Question: I am developing iPhone app in which i am downloading image from server in background,
Here is view of my application,

when i click on 'Button 1' i am fetching 5 data from server also images, after fetching data when user scrolls up i am fetching new 5 data from server again when user scrolls up i am fetching new 5 data from server and so on.
while fetching data for 'Button 1' if i click on 'Button 2' am cancelling my previous thread of 'Button 1' and i am fetching new 5 data for 'Button 2' and on scrolling it again fetching new 5 data
but after some time while reloading a tableview my app gets crashes and shows:
Here is my code snippet:
'''
- (void)viewDidLoad
{
dispatch_async(dispatch_get_global_queue(DISPATCH_QUEUE_PRIORITY_DEFAULT, 0), ^{
[self fetchDataForButton1];
dispatch_async(dispatch_get_main_queue(), ^(void) {
[tableView reloadData];
});
});
}
- (UITableViewCell*)tableView:(UITableView*)tableView cellForRowAtIndexPath:(NSIndexPath*)indexPath
{
if(it is last row then fetch new 5 data)
{
dispatch_async(dispatch_get_global_queue(DISPATCH_QUEUE_PRIORITY_DEFAULT, 0), ^{
//Code runs on background thread
[self LoadMoreData];
dispatch_async(dispatch_get_main_queue(), ^(void) {
//Code here is run on the main thread
[_tblList reloadData];
});
});
}else{
dispatch_async(dispatch_get_global_queue(DISPATCH_QUEUE_PRIORITY_DEFAULT, 0), ^{
[self beginBackgroundFetchTask];
[self downloadImage_3:indexPath];
[self endBackgroundFetchTask];
});
}
}
-(void)downloadImage_3:(NSIndexPath *)path{
UIImage *img = [[UIImage alloc] initWithData:[NSData dataWithContentsOfURL:[NSURL URLWithString:ImagePath]]];
if (img) {
[dicImages_msg setObject:img forKey:[[msg_array objectAtIndex:path.row] valueForKey:@"Merchant_SmallImage"]];
}
[_tblList performSelectorOnMainThread:@selector(reloadData) withObject:nil waitUntilDone:NO];
}
- (void) beginBackgroundFetchTask
{
self.backgroundFetchTask = [[UIApplication sharedApplication] beginBackgroundTaskWithExpirationHandler:^{
[self endBackgroundFetchTask];
}];
}
- (void) endBackgroundFetchTask
{
[[UIApplication sharedApplication] endBackgroundTask: self.backgroundFetchTask];
self.backgroundFetchTask = UIBackgroundTaskInvalid;
NSLog(@"ended BackgroundFetchTask");
}
-(void)LoadMoreData
{
//Fetches new 5 data from server...
}
'''
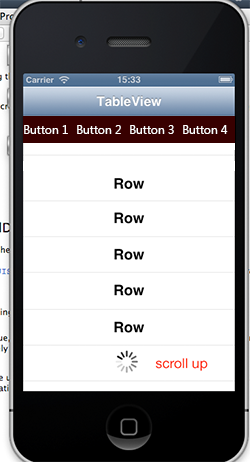
Answer: I think the problem maybe at '[self downloadImage_3:indexPath];' you call 'dispatch_async' when you at 'Button1', and the 'dispatch_async' block have not invoked, then you click on 'Button2', then I guess 'msg_array' is cleared and filled with new 5 object, after that, 'dispatch_async' block is invoked, the 'path.row' for block is 28, whereas, the 'msg_array' has new array content with 5 new objects, then crash.
You should cancel 'dispatch_async' before click on other button, which is impossible for 'dispatch_async' , so you can have a judgement in block:
'''
dispatch_async(dispatch_get_global_queue(DISPATCH_QUEUE_PRIORITY_DEFAULT, 0), ^{
[self beginBackgroundFetchTask];
[self downloadImage_3:indexPath buttonIndex:index];
[self endBackgroundFetchTask];
});
-(void)downloadImage_3:(NSIndexPath *)path buttonIndex:(int)buttonIndex{
if(self.currentSelectIndex != buttonIndex) return; //skip reloadData if not same index
UIImage *img = [[UIImage alloc] initWithData:[NSData dataWithContentsOfURL:[NSURL URLWithString:ImagePath]]];
if (img) {
[dicImages_msg setObject:img forKey:[[msg_array objectAtIndex:path.row] valueForKey:@"Merchant_SmallImage"]];
}
[_tblList performSelectorOnMainThread:@selector(reloadData) withObject:nil waitUntilDone:NO];
}
'''